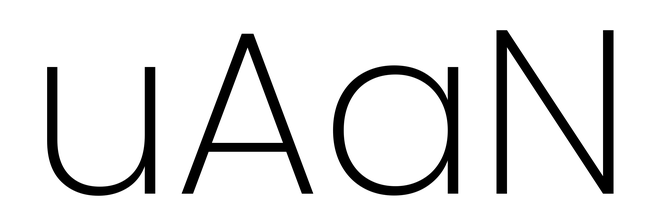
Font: Poppins-ExtraLight